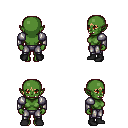
a pixel art fantasy rpg character, female body template, orc, green skin, steel arm armor, metal pants, plain hairstyle, black shoes, four views (front, back, left, right), 2x2 character sprite sheet, small pixel art, hard edges, no anti-aliasing